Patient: sex M, age 48
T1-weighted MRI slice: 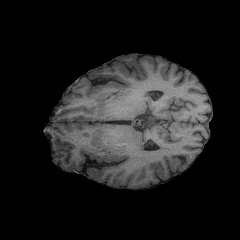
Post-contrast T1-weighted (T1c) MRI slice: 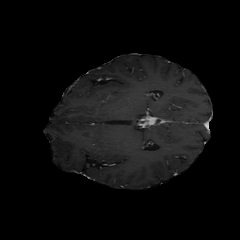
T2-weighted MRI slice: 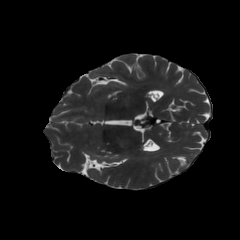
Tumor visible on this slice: no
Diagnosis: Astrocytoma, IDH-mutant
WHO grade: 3